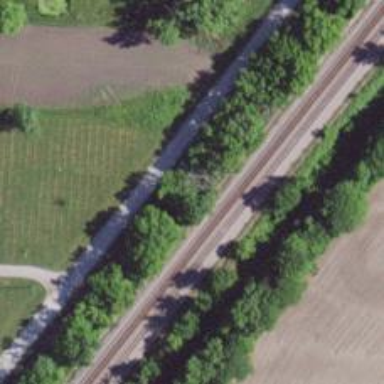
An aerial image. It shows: Railway track.